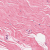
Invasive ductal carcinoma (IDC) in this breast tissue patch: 0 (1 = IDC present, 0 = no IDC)